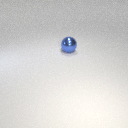
large blue metal sphere